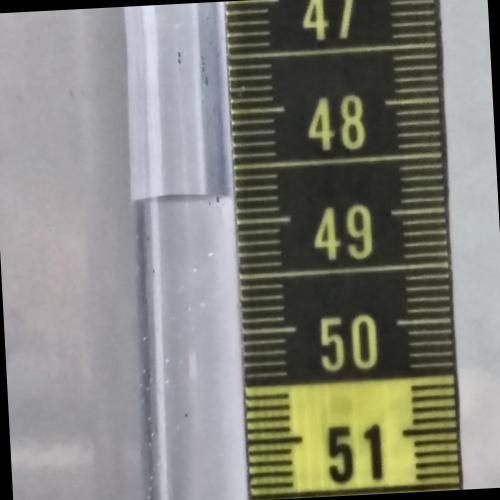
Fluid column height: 48.8 cm